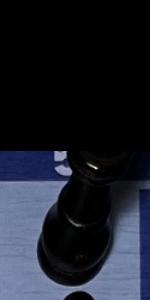
Label: King_Black